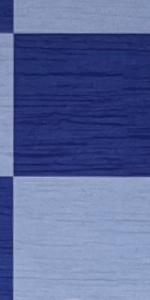
Label: Empty